Field crop: maize
Growth stage: 2
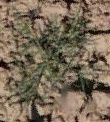
Species: salsola